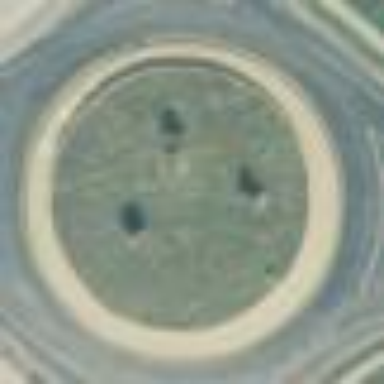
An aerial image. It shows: Unclassified asphalt road with roundabout junction.